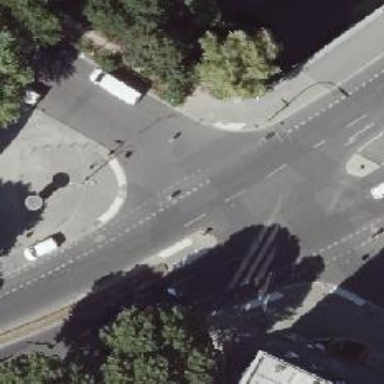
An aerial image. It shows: Asphalt footway with unmarked crossing.